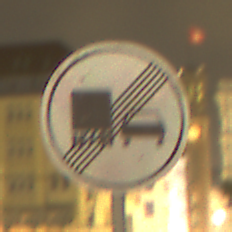
Verkehrszeichen: EndeUeberholverbotKraftfahrzeuge
Umgebung: Outdoor, Urban
Tageszeit: Night
Wetter: Overcast
Licht: Artificial
Jahreszeit: NotSpecified
Kontrast: MediumContrast